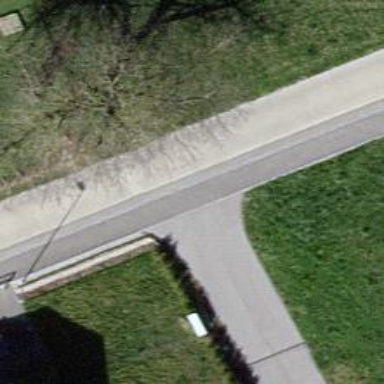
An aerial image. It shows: Residential road with asphalt surface. Sidewalk is present on the left side.